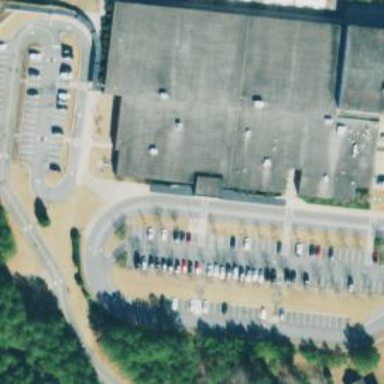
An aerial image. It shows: School building.